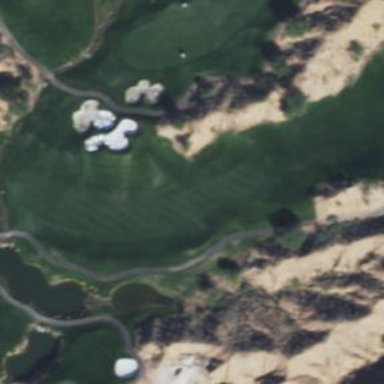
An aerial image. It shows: Grassy area designated as golf fairway.